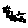
Label: zigzag